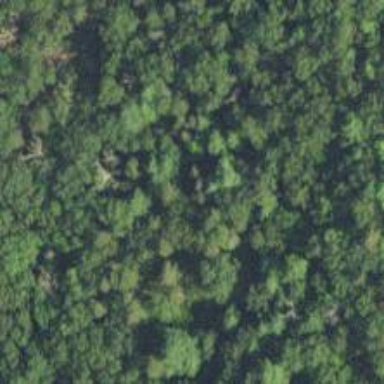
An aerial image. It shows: Mixed leaf woodland.